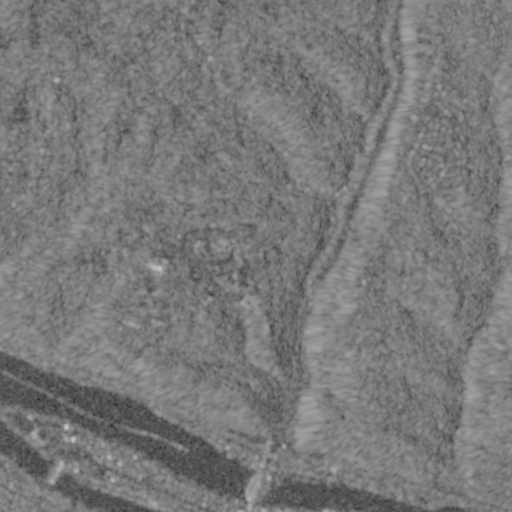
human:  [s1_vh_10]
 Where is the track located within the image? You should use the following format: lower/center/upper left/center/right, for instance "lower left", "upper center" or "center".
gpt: The track is located in the lower left of the image.
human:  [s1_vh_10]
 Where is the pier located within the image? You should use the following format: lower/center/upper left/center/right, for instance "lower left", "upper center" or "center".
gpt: The pier is located in the lower left of the image.
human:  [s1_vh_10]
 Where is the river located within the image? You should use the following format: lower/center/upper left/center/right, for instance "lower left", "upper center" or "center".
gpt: The river is located in the lower of the image.
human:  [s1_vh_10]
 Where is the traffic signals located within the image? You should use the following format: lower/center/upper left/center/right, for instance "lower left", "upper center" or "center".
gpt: The traffic signals is located in the lower left of the image.
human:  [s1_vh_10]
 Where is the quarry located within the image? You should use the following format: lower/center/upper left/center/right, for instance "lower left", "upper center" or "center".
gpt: There is no quarry in the image.

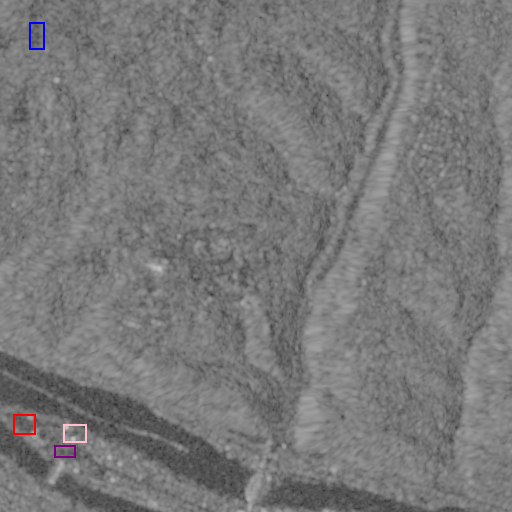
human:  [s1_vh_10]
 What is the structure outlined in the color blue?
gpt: The structure outlined in blue is a park.
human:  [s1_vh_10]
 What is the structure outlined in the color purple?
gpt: The structure outlined in purple is a parking lot.
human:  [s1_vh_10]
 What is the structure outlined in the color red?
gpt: The structure outlined in red is a track.
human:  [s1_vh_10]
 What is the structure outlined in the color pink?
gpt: The structure outlined in pink is a building.
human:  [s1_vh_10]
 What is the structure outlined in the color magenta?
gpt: There is no magenta outline.